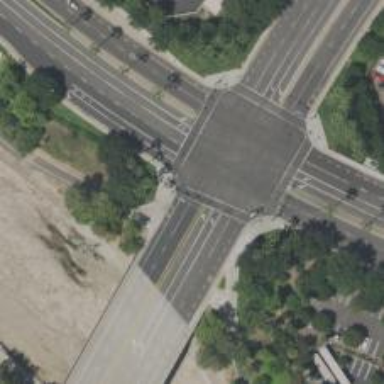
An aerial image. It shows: Zebra crossing on the road.